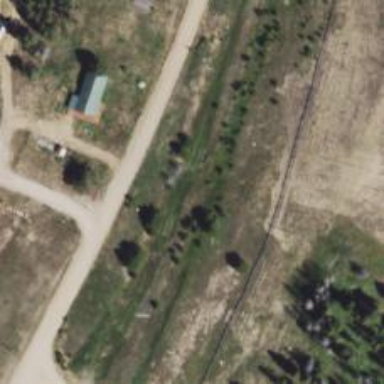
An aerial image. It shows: Abandoned railway that used to have standard gauge tracks.